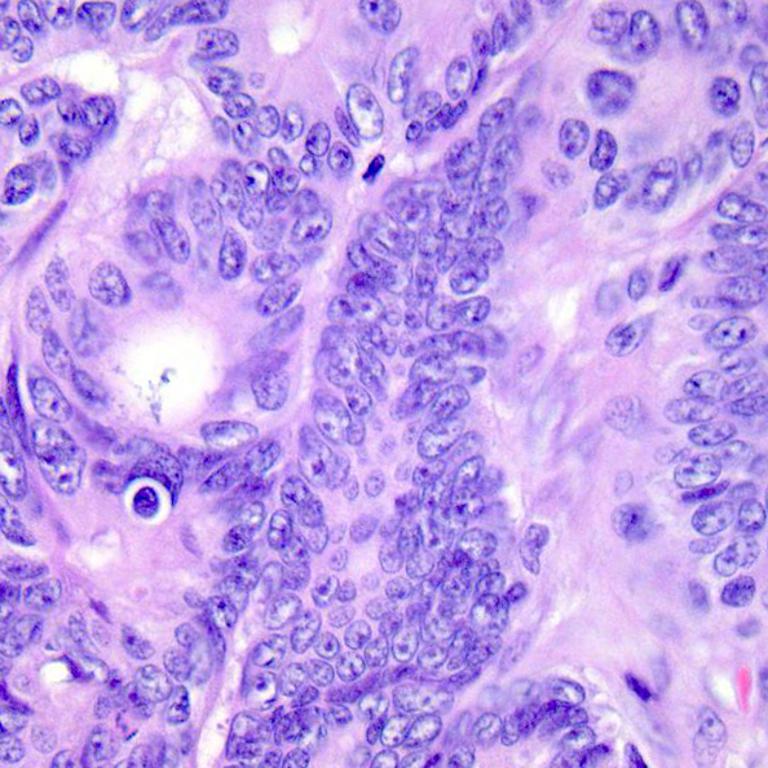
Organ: colon
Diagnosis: adenocarcinomas